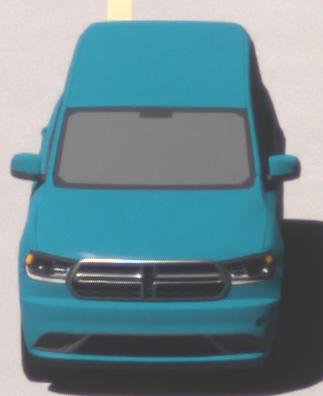
Make: Dodge
Model: Durango
Detailed model: Gen. 3
Model produced from: 2010
Doors: 5
Color: blue
Road condition: dry road
Daytime: midday
Contrast: medium contrast